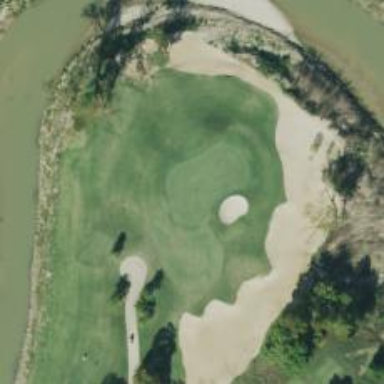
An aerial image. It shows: View of golf hole.